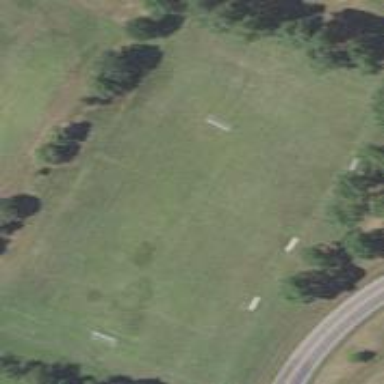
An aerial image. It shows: Soccer pitch designated for leisure and sports activities.